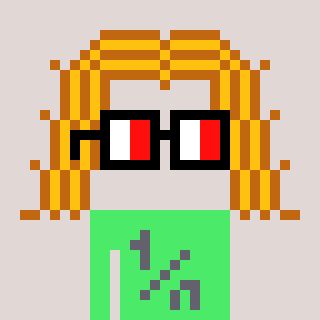
a pixel art character with square glasses with black frames and red eyes, a hair-shaped head and a teal-colored body on a warm background